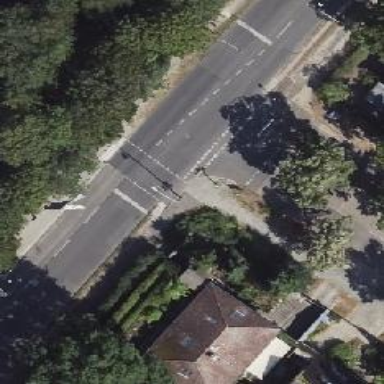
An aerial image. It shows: Secondary road with asphalt surface.